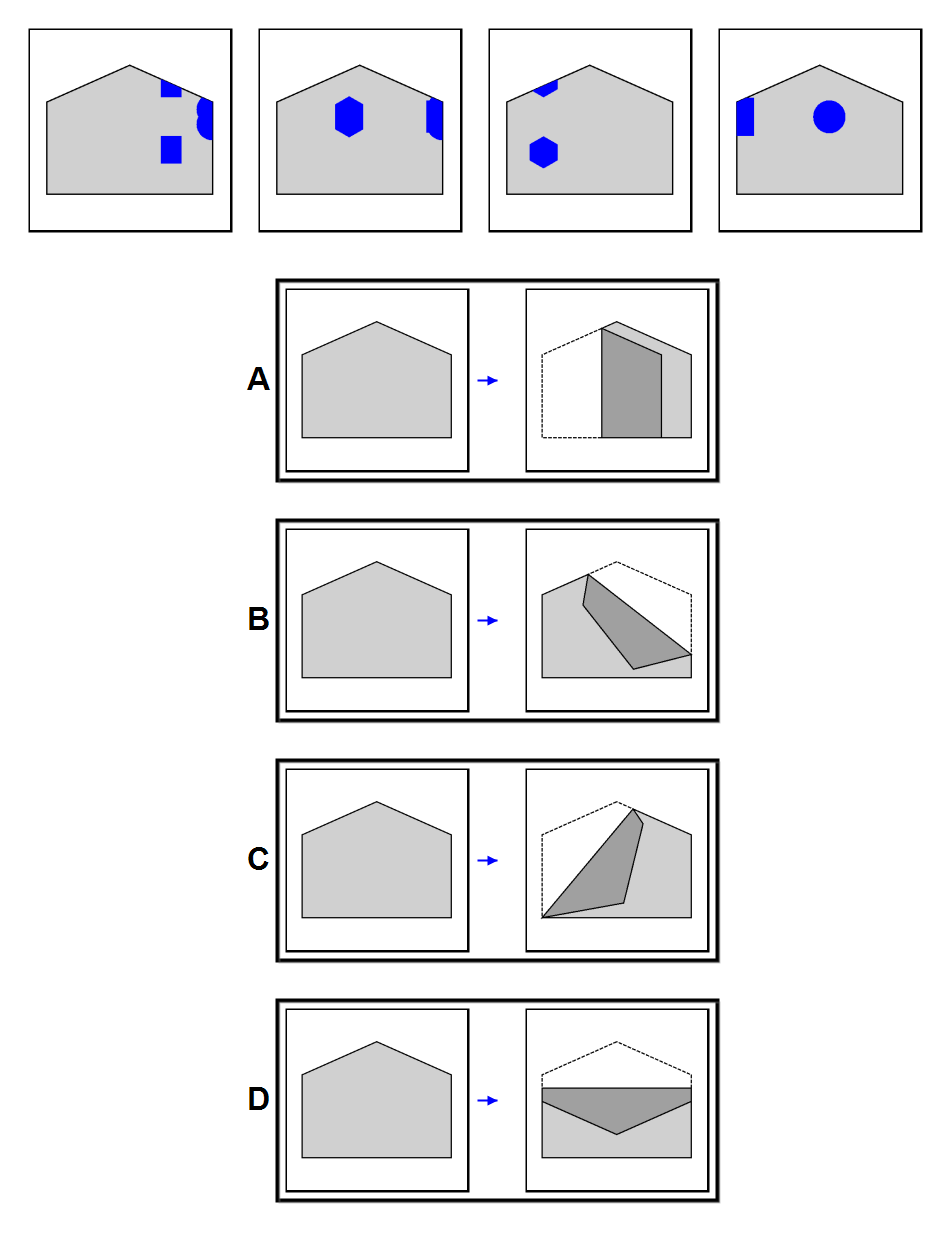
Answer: D